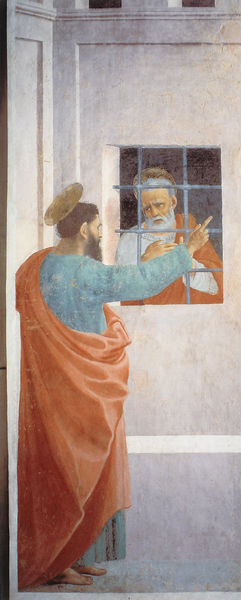
Titel: Fresken der Cappella Brancacci in S. Maria del Carmine
Künstler: Masolino da Panicale
Standort: Florenz, S. Maria del Carmine, Cappella Brancacci (EU - I - Toskana)
Schlagwörter: blau, mann, fenster, weiss, gebäude, rot, bart, bärte, spiegel, gitter, gewand, füsse, wandmalerei, faltenwurf, barfuss, scheibe, gefangen, gefängnis, nimbus, christus, leid, fresken, freund, gelehrter, heilig, petrus, knast, heilgenschein, paulus, wandmalerie, reund, gefängins